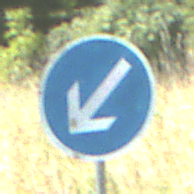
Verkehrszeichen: VorgeschriebeneVorbeifahrtLinks
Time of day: Midday
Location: Outdoor (Nature)
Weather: Clear
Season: NotSpecified
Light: Natural